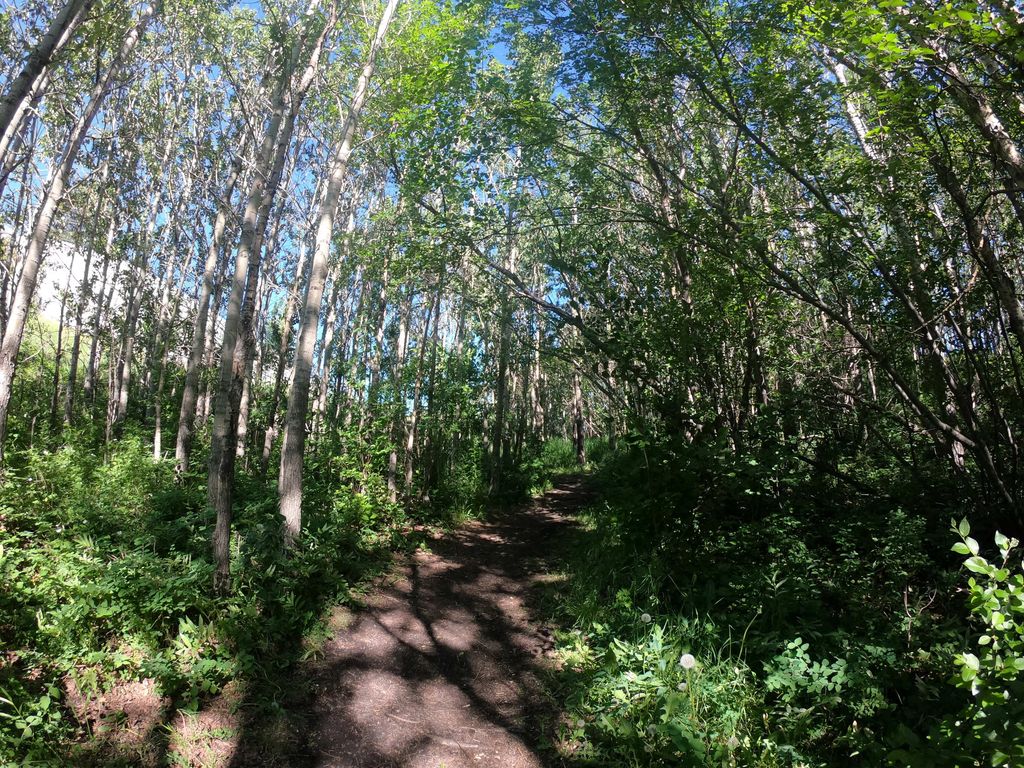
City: calgary